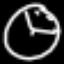
Label: clock